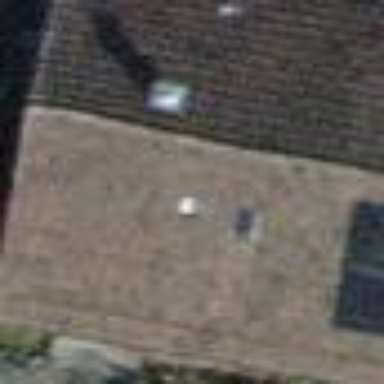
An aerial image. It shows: Semi-detached house.